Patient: sex M, age 58
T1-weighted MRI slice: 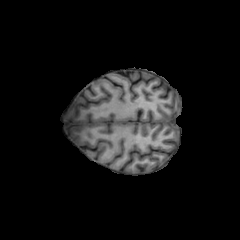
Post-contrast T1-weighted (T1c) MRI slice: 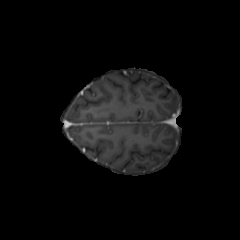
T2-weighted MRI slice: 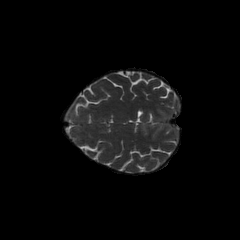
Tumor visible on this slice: no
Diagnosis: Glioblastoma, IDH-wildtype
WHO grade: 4